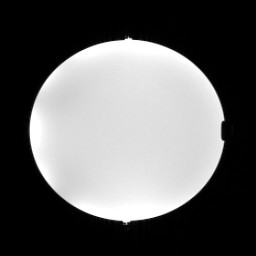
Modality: T1w
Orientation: axial
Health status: healthy
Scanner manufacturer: siemens
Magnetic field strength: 3 T
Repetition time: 2.3 s
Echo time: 0.00285 s